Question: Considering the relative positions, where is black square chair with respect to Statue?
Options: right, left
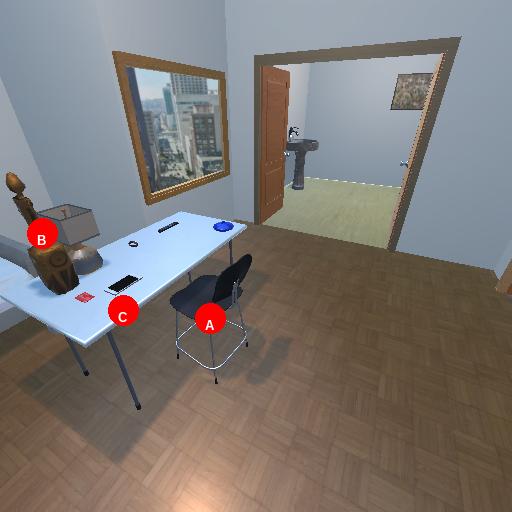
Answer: right